Field crop: maize
Growth stage: 1
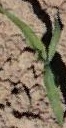
Species: maize